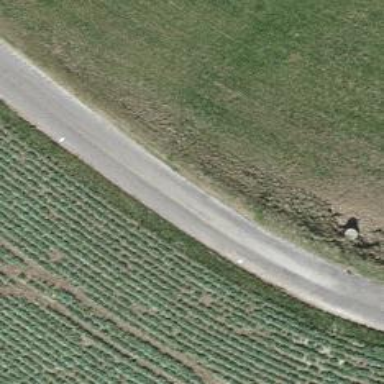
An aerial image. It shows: Well-maintained track road with grade 1 tracktype.